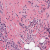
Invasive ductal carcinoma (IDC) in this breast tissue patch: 1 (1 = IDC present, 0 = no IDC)